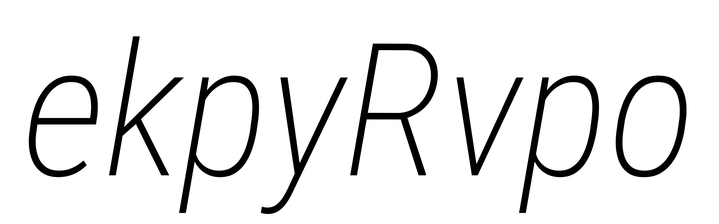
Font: Roboto-Italic_Condensed_ExtraLight_Italic